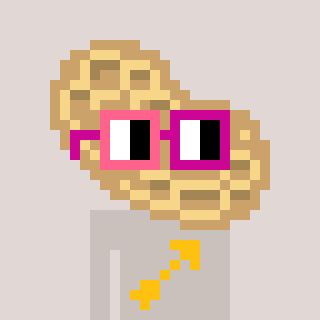
a pixel art character with square pink and red glasses, a peanut-shaped head and a foggrey-colored body on a warm background